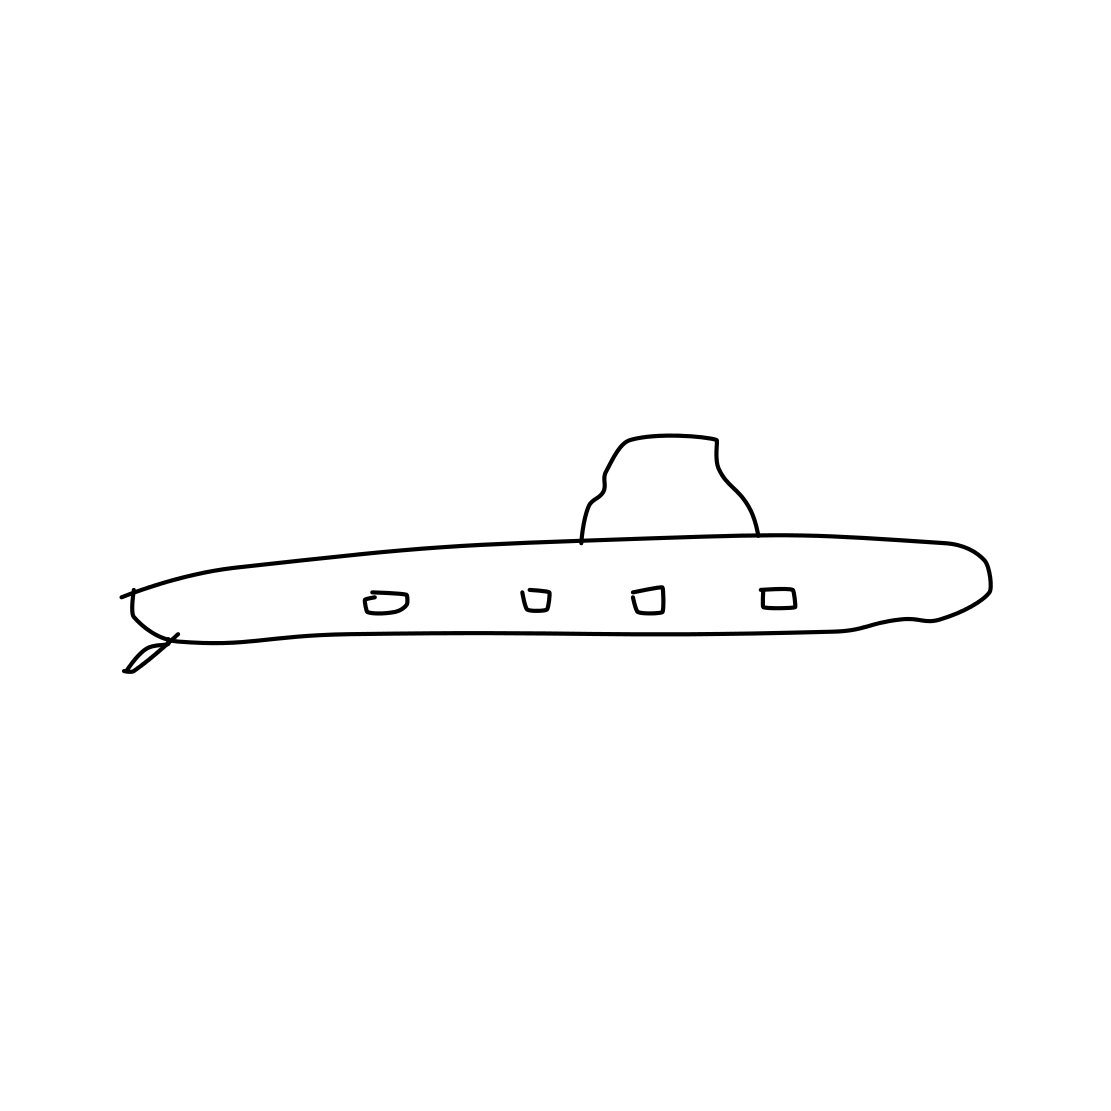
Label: submarine